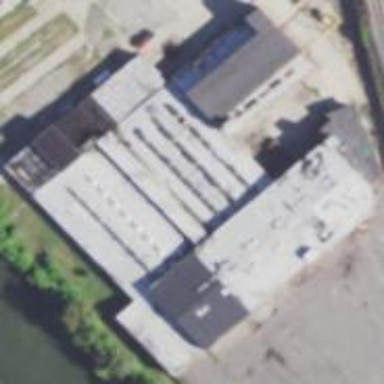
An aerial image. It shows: Industrial building.